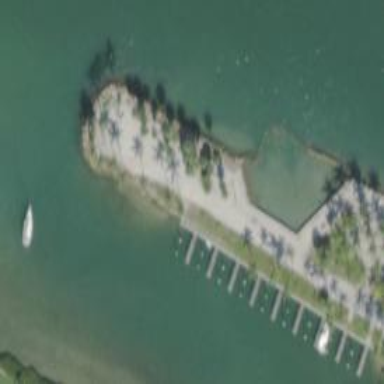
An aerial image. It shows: Man-made pier.